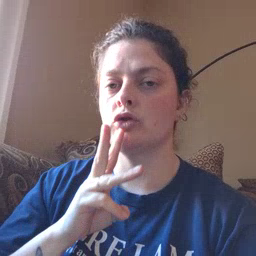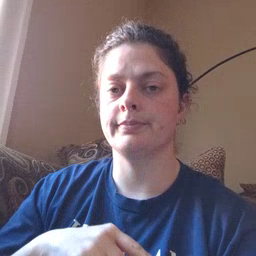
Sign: water